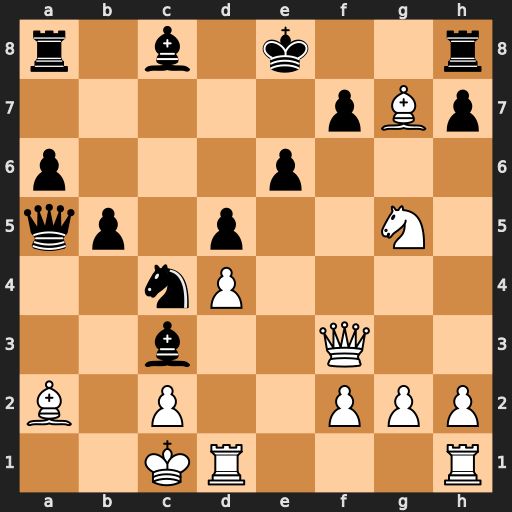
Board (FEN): r1b1k2r/5pBp/p3p3/qp1p2N1/2nP4/2b2Q2/B1P2PPP/2KR3R
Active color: w
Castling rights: kq
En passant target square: -
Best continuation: Qxf7+ Kd8 Bf6#